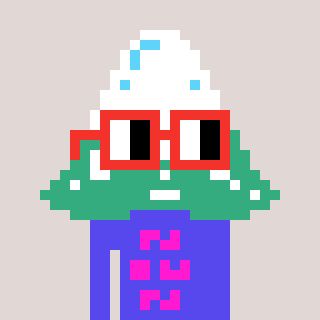
a pixel art character with square red glasses, a snowy mountain-shaped head and a computerblue-colored body on a warm background